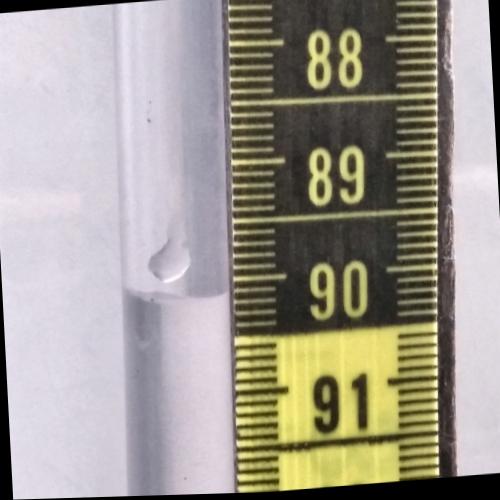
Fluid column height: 90.1 cm